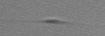
Label: Cylindrotheca_morphotype1